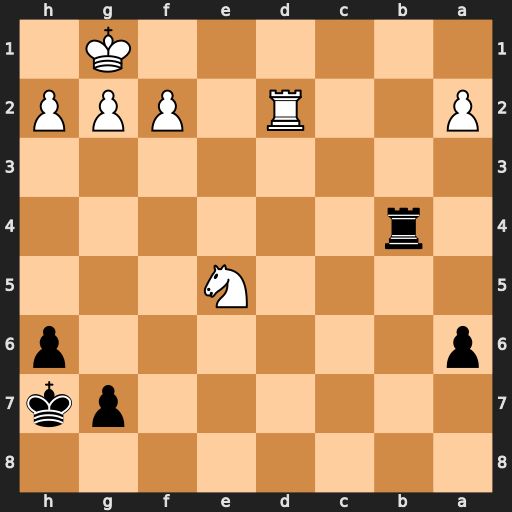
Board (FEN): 8/6pk/p6p/4N3/1r6/8/P2R1PPP/6K1
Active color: b
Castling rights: -
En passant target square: -
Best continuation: Rb1+ Rd1 Rxd1#